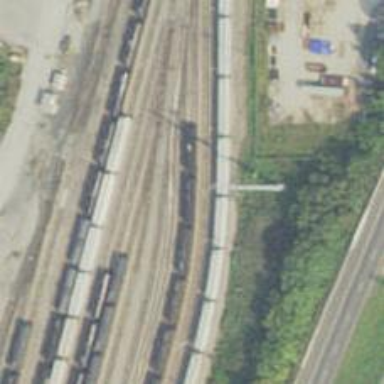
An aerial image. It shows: Railway yard.